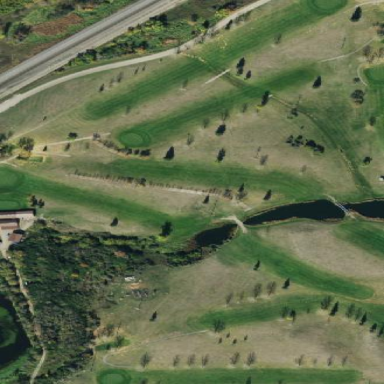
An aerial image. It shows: Golf course.